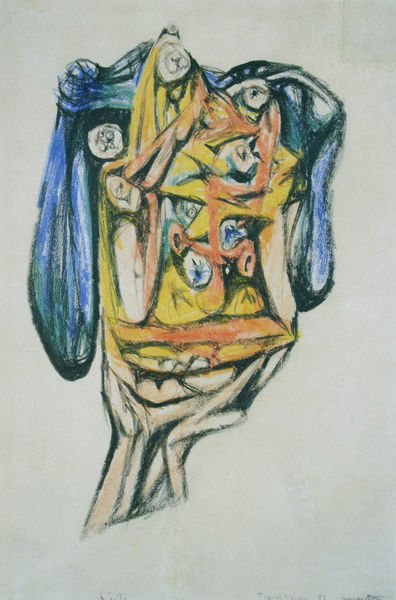
Titel: Tête, Kopf
Künstler: Roberto Matta
Standort: Paris
Institution: Sammlung Paul Haim
Schlagwörter: blau, gruppe, hand, kopf, weiß, gelb, menschen, kreide, mund, orange, pastell, schwarz, zeichnung, rot, gesichter, arm, arme, augen, gesicht, hände, haare, abstrakt, linien, striche, punkte, koloriert, zähne, pastel